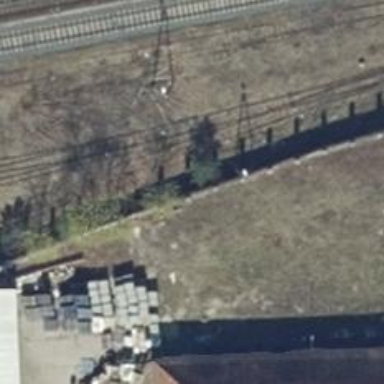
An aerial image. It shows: Disused railway spur service.